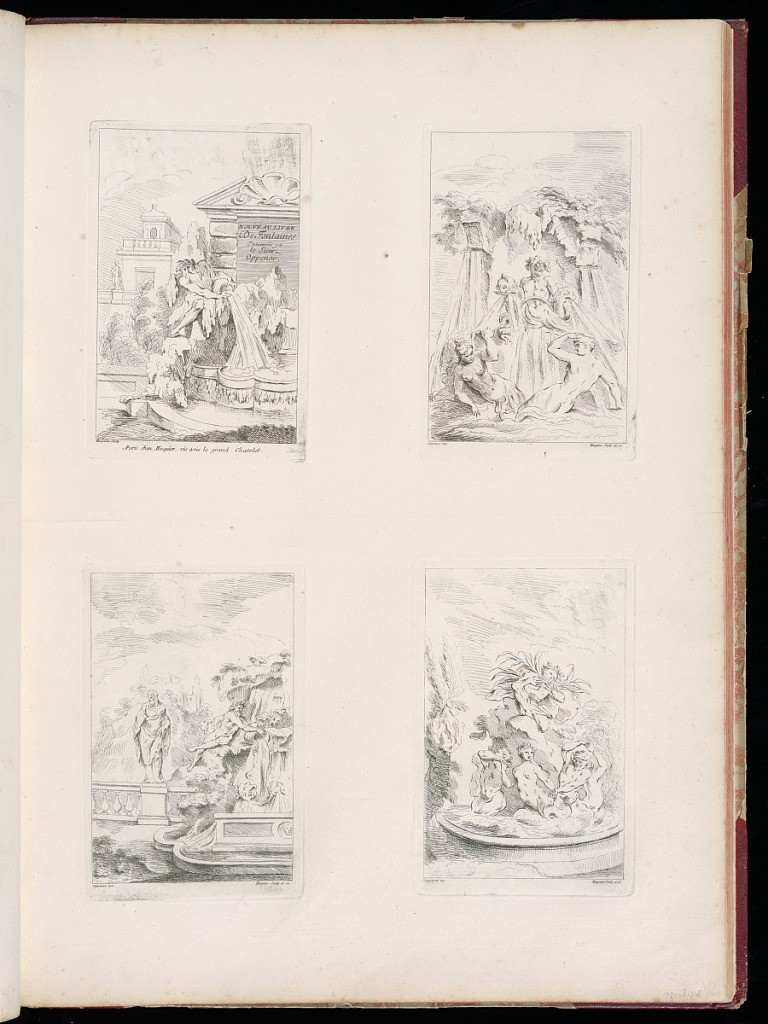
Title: Title Page
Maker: Gilles-Marie Oppenord, French, 1672–1742
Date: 1749-1761
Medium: Etching and engraving on laid paper
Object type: Bound print
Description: Page printed with four plates depicting fountains set within landscapes, and decorated with river gods and anguipeds. The plate at the upper left is the title page for the series. All the plates are signed.